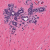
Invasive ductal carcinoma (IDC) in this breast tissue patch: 0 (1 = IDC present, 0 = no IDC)